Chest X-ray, AP view. Patient: 68 years old, sex F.
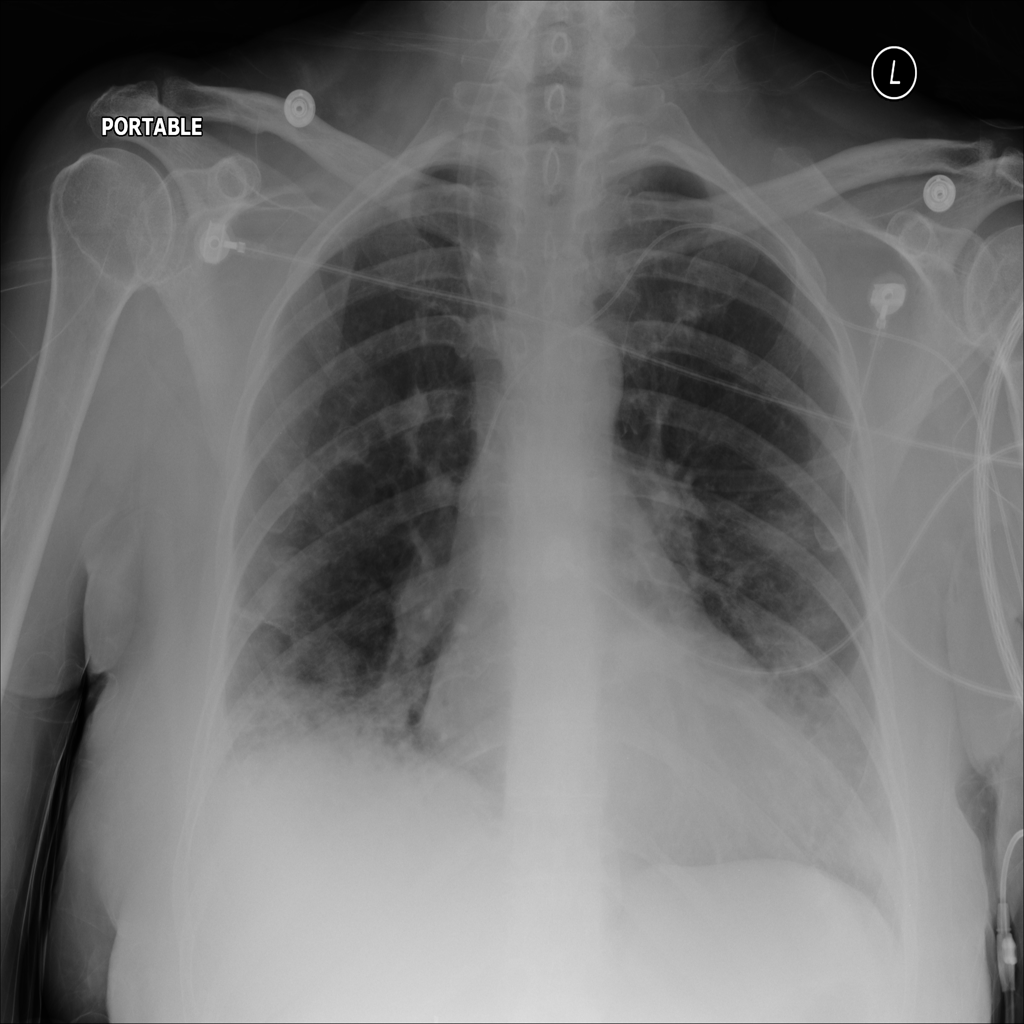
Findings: No Finding